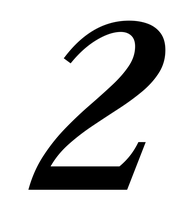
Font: LibreCaslonText-Italic_SemiBold_Italic